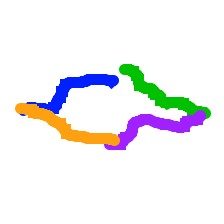
Shape: rhombus